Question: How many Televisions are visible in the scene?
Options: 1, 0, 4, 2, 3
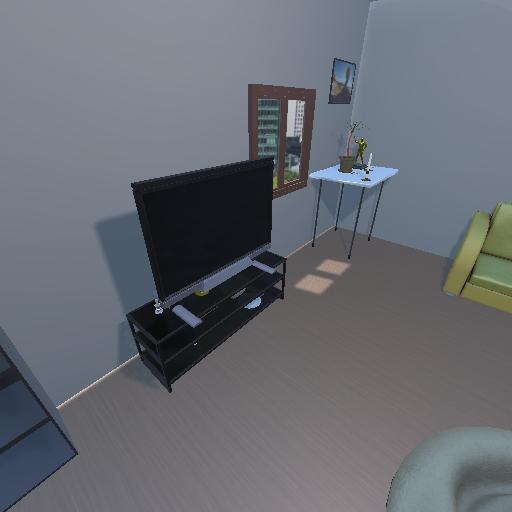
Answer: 1